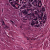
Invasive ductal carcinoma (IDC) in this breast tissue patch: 0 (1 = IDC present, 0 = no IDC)